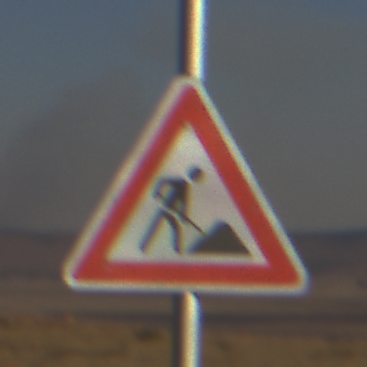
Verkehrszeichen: Arbeitsstelle
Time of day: MorningAfternoon
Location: Outdoor (Nature)
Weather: Clear
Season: NotSpecified
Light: Natural